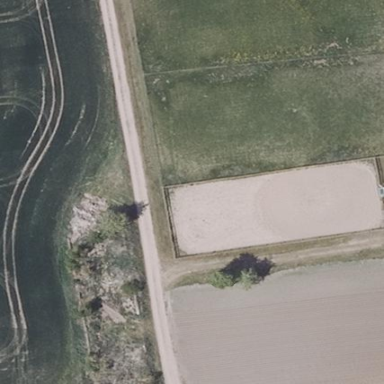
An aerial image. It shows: Equestrian pitch for leisure land activities.